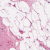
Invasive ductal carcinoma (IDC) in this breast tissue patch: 0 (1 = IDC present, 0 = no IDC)